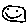
Label: smiley face